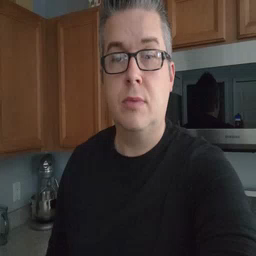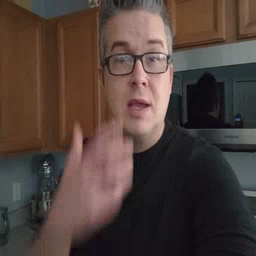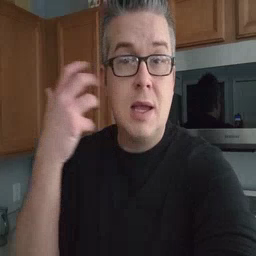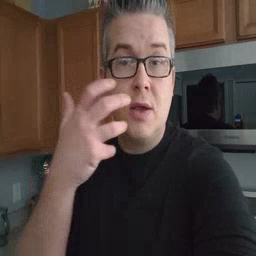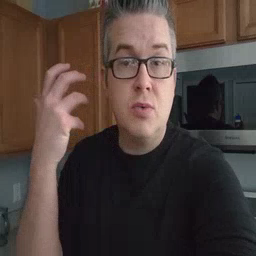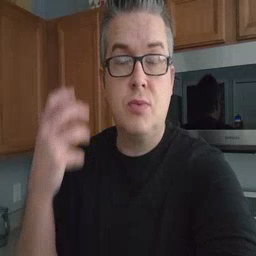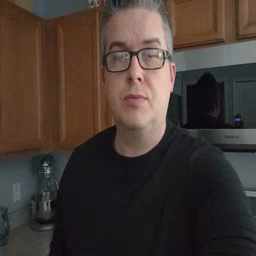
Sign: tiger